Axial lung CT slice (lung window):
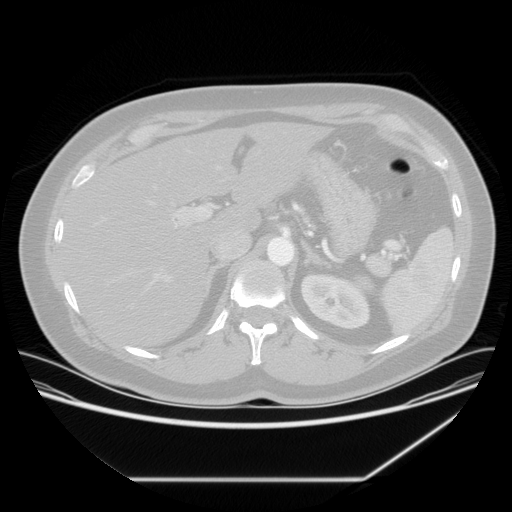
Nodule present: no